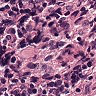
Metastatic tissue present: no